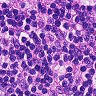
Metastatic tissue present: no